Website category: sports
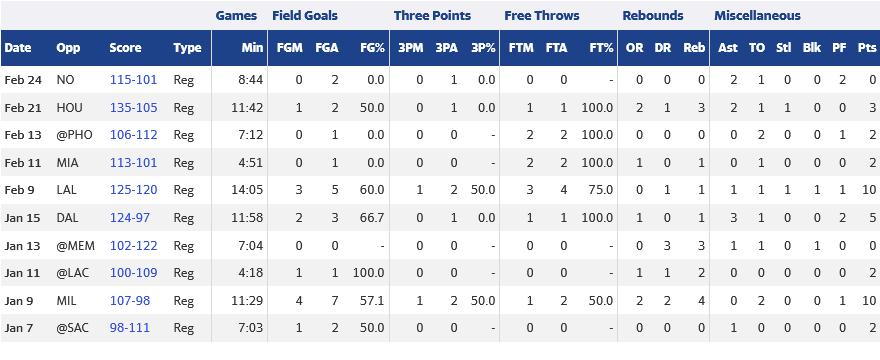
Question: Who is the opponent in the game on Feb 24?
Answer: NO

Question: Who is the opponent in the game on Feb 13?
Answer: PHO

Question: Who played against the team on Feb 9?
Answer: LAL

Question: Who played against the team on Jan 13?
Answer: MEM

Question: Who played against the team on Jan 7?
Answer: SAC

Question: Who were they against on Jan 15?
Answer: DAL

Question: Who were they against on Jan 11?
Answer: LAC

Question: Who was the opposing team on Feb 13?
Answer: PHO

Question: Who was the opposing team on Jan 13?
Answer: MEM

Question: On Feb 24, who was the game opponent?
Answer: NO

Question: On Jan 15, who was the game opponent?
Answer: DAL

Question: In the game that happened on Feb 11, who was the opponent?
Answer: MIA

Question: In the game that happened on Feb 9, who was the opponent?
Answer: LAL

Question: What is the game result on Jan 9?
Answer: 107-98

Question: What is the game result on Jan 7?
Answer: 98-111

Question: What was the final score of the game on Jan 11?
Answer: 100-109

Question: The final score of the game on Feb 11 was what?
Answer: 113-101

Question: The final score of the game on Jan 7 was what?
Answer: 98-111

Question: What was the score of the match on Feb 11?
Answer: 113-101

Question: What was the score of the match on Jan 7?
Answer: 98-111

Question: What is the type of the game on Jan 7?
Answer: Reg

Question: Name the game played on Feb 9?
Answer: Reg

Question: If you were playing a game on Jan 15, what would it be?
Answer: Reg

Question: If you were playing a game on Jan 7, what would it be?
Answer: Reg

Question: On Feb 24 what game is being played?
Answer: Reg

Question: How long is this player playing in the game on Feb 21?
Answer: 11:42

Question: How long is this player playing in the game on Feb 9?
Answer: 14:05

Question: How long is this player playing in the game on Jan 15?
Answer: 11:58

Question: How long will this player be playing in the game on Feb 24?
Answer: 8:44

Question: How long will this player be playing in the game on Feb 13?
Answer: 7:12

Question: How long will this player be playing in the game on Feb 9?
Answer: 14:05

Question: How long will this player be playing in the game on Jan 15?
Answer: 11:58

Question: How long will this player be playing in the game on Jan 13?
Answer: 7:04

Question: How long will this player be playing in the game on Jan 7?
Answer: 7:03

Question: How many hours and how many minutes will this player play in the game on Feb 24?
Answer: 8:44

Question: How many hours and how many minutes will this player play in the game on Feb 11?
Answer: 4:51

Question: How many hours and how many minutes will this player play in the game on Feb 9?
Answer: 14:05

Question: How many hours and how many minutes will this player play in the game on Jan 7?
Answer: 7:03

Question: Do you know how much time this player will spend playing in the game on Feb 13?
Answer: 7:12

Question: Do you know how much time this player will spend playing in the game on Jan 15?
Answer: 11:58

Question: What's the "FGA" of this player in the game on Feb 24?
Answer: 2

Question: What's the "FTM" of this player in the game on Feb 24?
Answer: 0

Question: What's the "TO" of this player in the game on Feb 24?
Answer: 1

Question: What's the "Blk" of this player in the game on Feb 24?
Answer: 0

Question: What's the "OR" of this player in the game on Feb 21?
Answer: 2

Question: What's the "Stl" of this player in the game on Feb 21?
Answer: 1

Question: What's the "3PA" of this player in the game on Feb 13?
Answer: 0

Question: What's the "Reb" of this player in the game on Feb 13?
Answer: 0

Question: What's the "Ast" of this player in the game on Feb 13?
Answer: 0

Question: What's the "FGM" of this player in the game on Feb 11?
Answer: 0

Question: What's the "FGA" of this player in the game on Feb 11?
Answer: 1

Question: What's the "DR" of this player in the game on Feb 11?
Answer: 0

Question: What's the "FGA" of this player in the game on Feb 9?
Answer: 5

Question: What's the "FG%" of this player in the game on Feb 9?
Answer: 60.0

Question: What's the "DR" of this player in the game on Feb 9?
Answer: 1

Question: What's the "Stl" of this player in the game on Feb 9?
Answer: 1

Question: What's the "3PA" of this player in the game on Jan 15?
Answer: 1

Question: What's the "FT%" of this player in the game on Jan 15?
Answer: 100.0

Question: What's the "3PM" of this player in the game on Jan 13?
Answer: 0

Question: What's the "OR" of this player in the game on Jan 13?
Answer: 0

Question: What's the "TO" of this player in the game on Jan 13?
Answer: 1

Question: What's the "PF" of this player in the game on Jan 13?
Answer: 0

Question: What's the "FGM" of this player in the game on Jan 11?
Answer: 1

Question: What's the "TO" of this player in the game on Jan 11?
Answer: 0